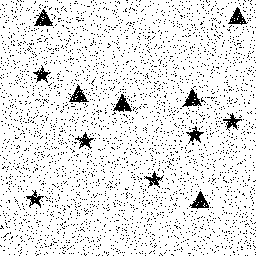
Squares: 0
Triangles: 6
Stars: 6
Total shapes: 12